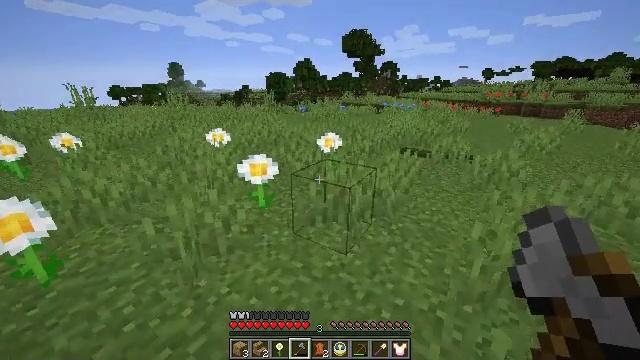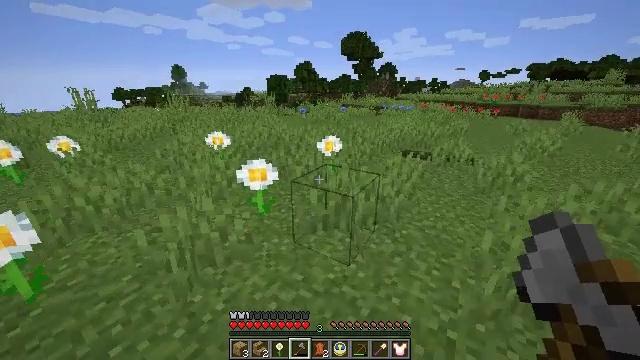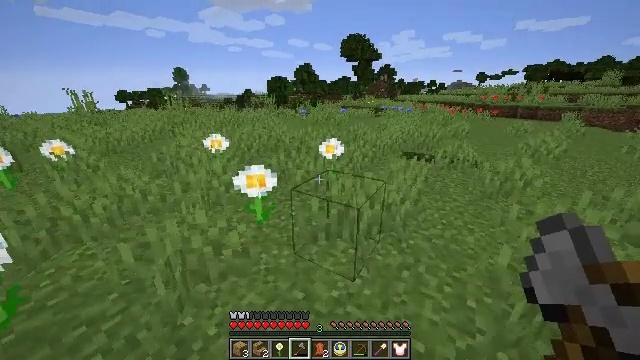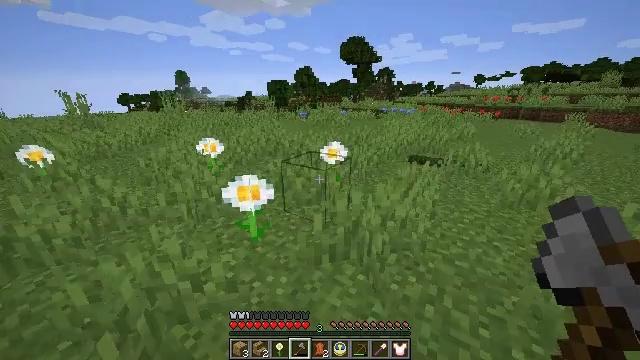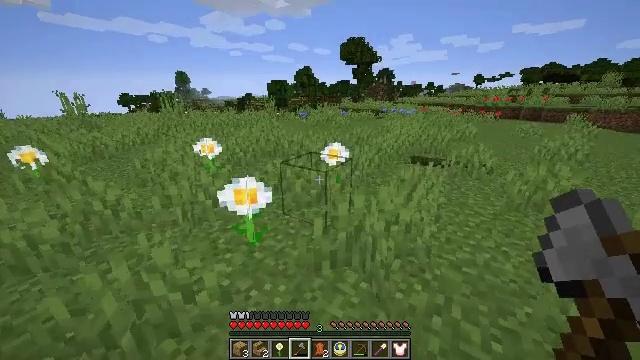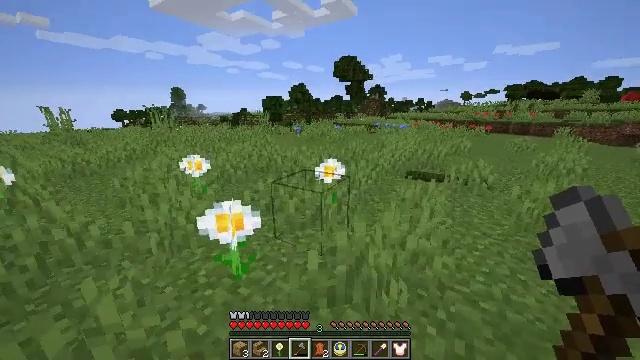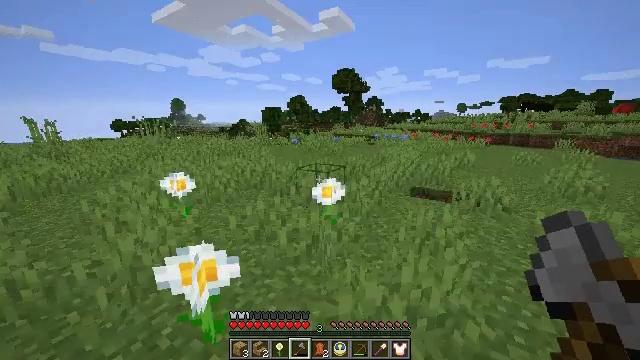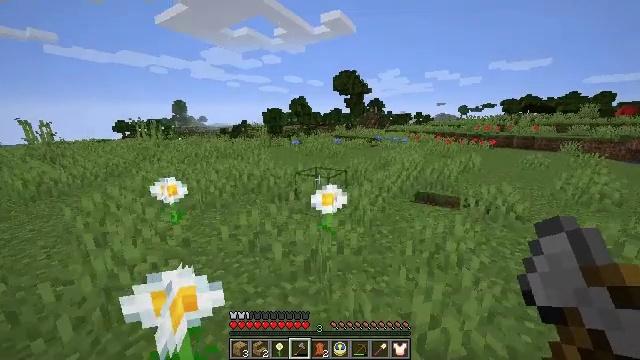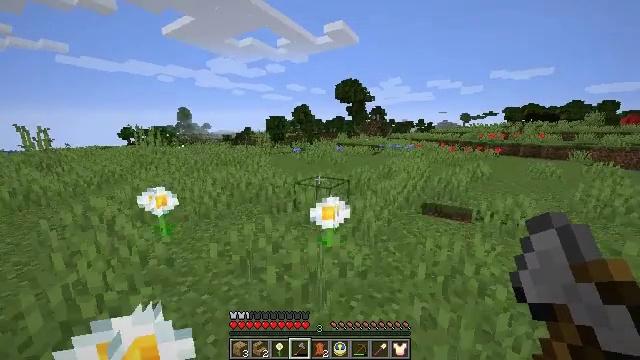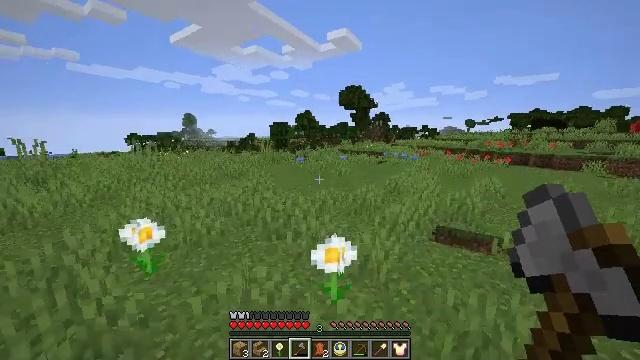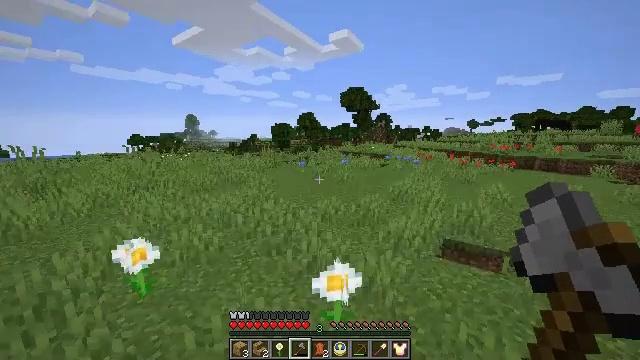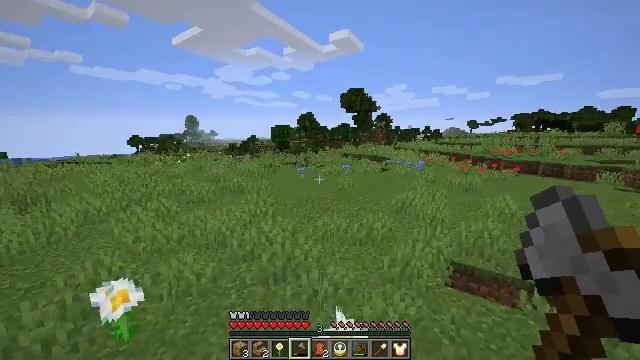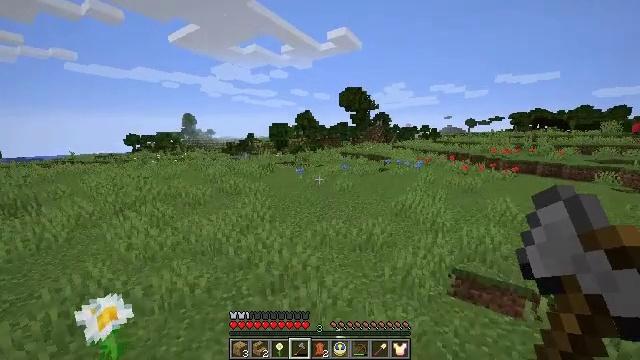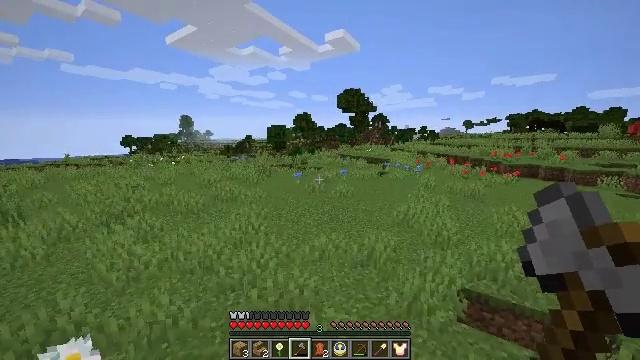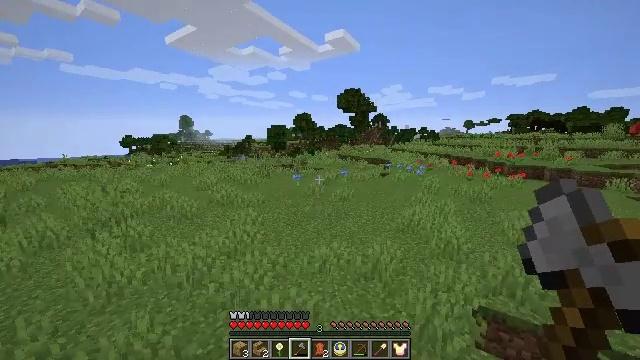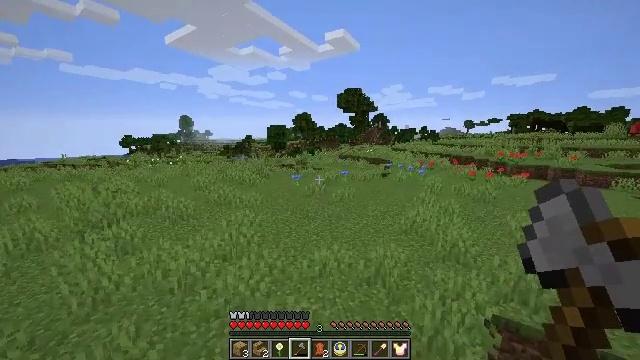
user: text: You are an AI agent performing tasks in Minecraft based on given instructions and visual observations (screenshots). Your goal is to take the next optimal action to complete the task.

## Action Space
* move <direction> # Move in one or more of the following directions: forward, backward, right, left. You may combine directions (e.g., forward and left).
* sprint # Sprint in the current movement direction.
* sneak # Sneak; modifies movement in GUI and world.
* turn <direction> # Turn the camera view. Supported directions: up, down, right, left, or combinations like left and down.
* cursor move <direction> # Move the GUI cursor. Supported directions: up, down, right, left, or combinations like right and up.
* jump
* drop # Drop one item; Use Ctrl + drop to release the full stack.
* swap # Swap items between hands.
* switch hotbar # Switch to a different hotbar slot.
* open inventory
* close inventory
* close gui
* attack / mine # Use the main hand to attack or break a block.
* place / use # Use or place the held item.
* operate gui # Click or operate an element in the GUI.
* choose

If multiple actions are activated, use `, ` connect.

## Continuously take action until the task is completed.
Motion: motion action
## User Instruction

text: Collect sand to make glass.
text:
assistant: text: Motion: move forward
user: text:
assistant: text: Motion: move forward
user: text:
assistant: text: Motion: move forward
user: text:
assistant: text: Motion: move forward
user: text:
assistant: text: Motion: move forward, turn right and up
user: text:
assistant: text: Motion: move forward, turn up
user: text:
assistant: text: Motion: move forward
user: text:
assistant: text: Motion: move forward, turn up
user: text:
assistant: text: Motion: move forward, turn up, jump
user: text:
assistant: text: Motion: move forward, jump
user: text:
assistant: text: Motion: move forward, jump
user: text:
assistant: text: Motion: move forward, jump
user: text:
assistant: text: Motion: move forward, jump
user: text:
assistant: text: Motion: move forward, jump
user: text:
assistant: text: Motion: move forward, jump
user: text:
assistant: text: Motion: move forward, jump
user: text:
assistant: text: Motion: move forward, jump
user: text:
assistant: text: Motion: move forward, jump
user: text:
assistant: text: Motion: move forward, jump
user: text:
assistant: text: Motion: move forward, jump
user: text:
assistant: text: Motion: move forward, jump
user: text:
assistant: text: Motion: move forward, jump
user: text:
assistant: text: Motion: move forward, jump
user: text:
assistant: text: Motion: move forward, jump
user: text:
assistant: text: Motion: move forward, jump
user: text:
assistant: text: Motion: move forward, turn right, jump
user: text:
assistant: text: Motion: move forward, jump
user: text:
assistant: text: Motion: move forward, jump
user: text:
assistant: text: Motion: move forward, jump
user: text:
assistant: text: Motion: move forward, jump